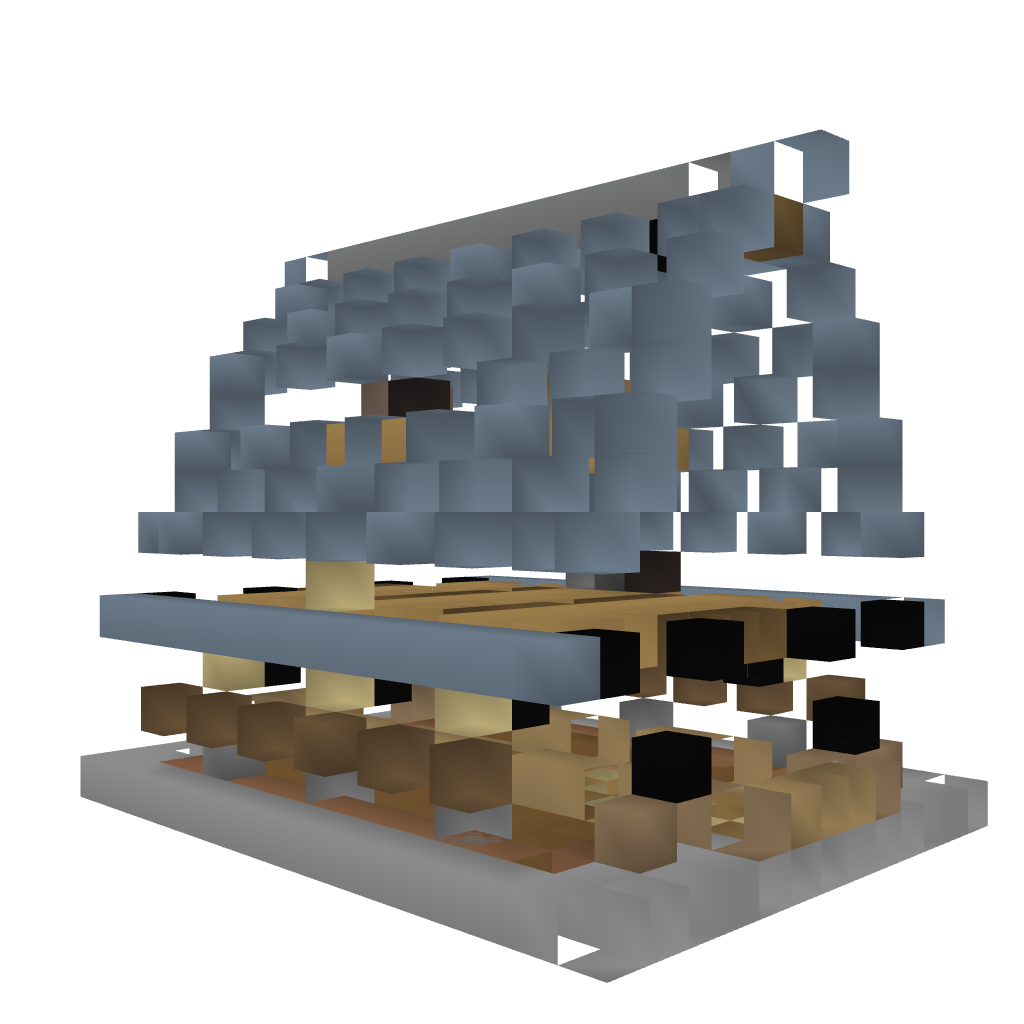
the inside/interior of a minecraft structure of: EveV's Horse Barn